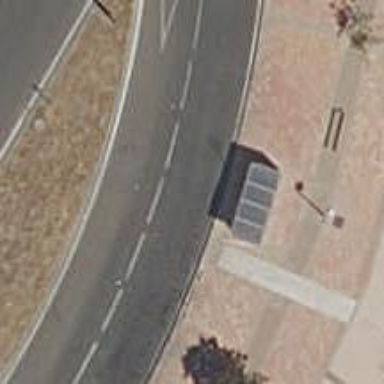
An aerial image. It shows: Public transport stop position.